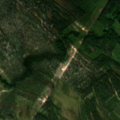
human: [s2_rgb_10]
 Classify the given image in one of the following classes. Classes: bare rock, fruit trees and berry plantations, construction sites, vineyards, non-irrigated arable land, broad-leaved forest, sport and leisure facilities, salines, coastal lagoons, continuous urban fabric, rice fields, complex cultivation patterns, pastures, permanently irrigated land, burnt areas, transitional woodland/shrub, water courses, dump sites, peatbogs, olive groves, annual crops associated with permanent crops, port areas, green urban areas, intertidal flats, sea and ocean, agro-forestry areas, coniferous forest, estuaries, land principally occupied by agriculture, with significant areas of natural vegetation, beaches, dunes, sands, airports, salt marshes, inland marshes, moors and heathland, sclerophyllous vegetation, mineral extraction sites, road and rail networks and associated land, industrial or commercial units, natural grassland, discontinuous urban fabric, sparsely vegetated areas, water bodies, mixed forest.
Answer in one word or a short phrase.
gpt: coniferous forest, mixed forest, transitional woodland/shrub, peatbogs